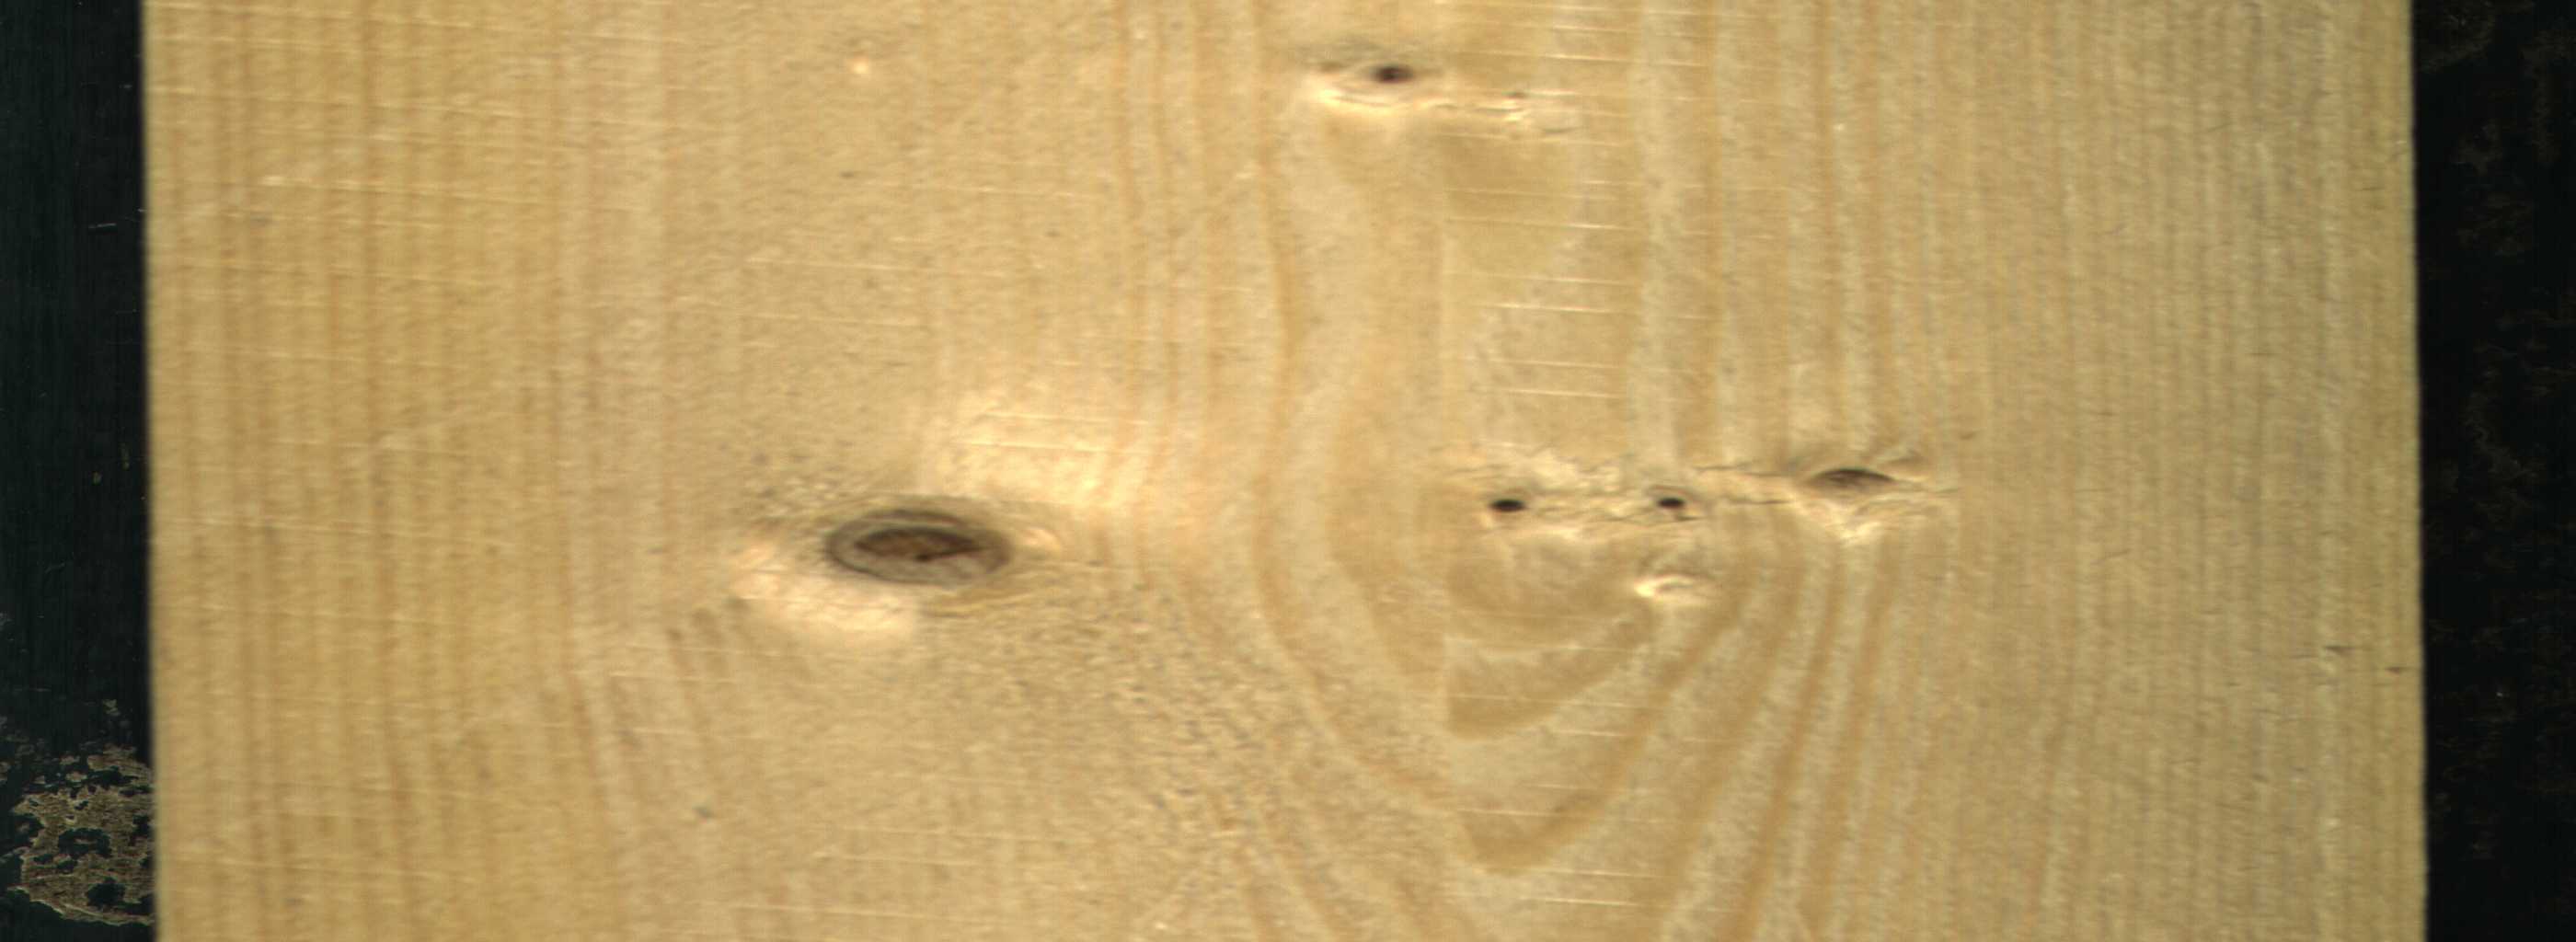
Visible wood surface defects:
Dead_Knot
Dead_Knot
Live_Knot
Live_Knot
Live_Knot